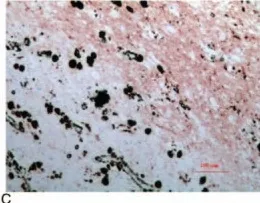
Histopathological and immunohistochemical (IHC) examinations of the postsurgical specimen. (C) CD68.
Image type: pathology (immunostaining)